Aerial crown-view tile of a tropical tree (Barro Colorado Island, Panama), acquired 20250818:
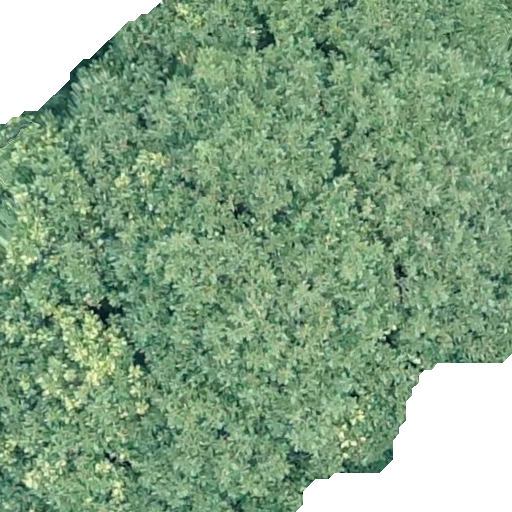
Species: Dipteryx oleifera
GBIF accepted scientific name: Dipteryx oleifera
Crown area: 407.711 m²